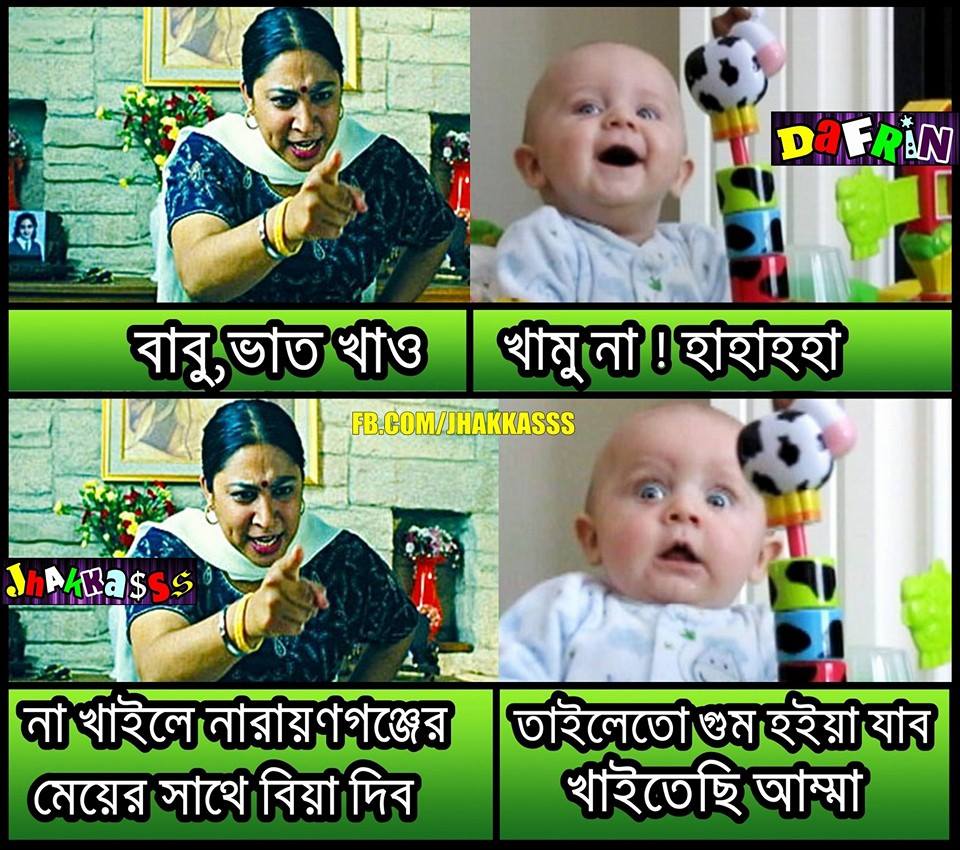
Caption: বাবু, ভাত খাও খামু না! হাহাহহা না খাইলে নারায়নগঞ্জের মেয়ের সাথে বিয়া দিব তাইলেতো গুম হইয়া যাব খাইতেছি আম্মা
Label: hate